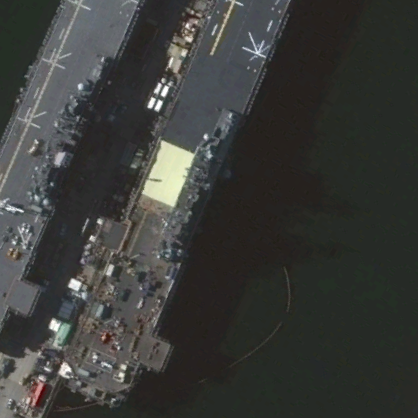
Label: assault